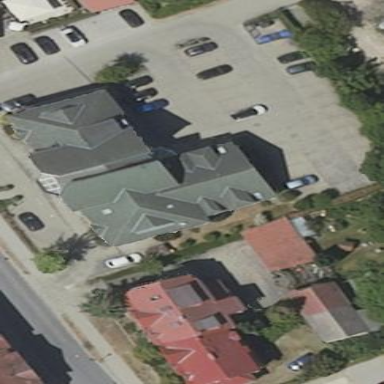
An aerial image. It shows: Healthcare center housed in building.